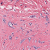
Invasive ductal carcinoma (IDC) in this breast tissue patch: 0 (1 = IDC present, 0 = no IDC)